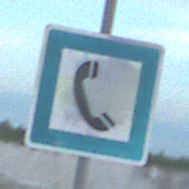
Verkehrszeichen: Fernsprecher
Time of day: SunriseSunset
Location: Outdoor (Beach)
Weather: PartlyCloudy
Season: NotSpecified
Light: Natural